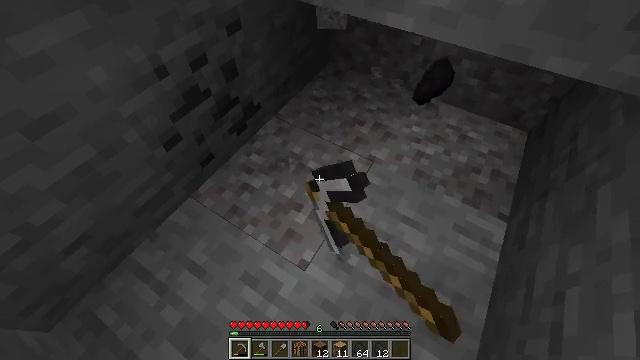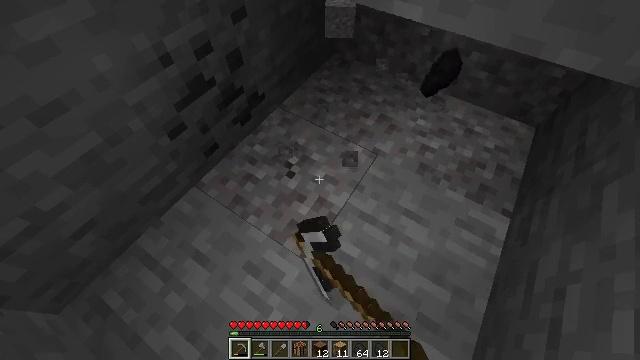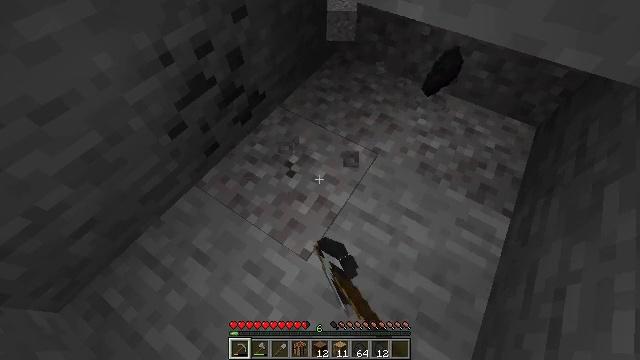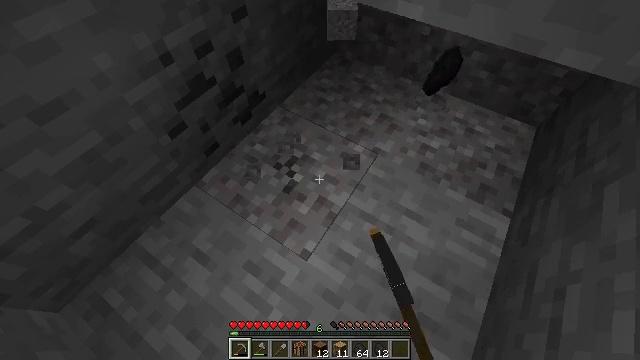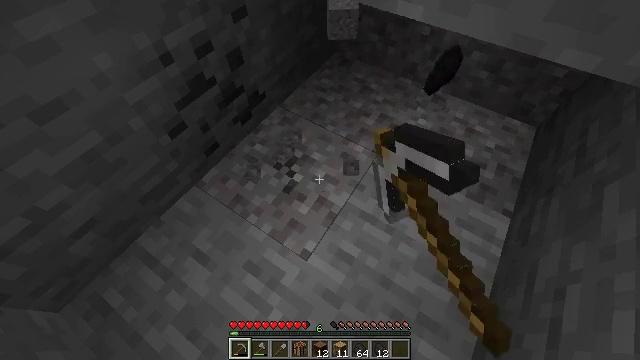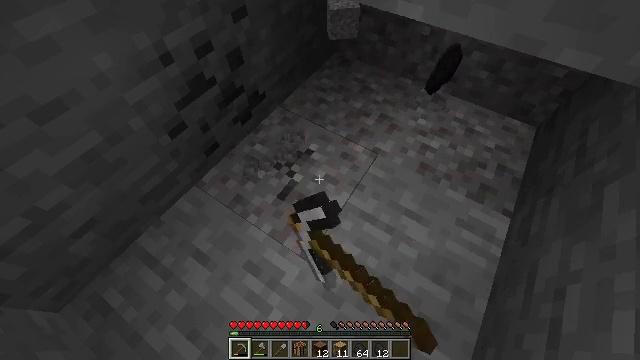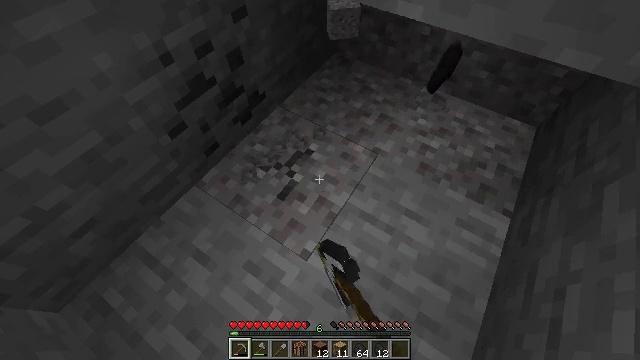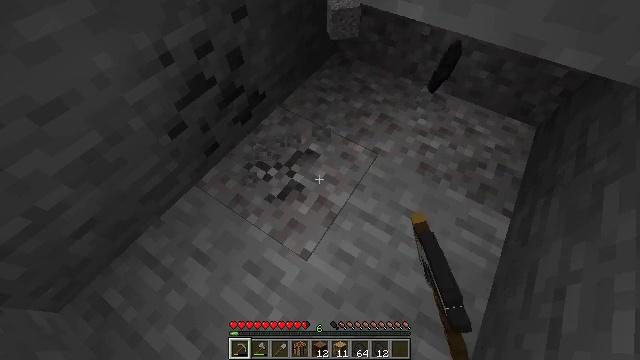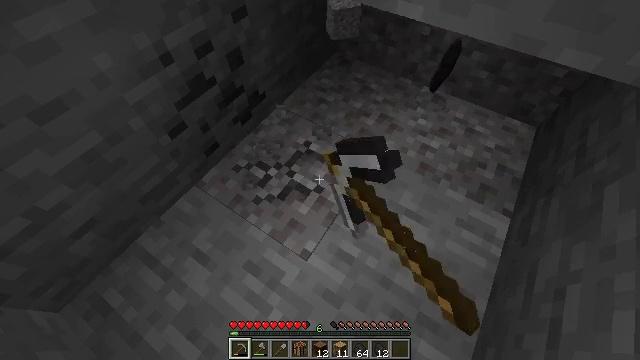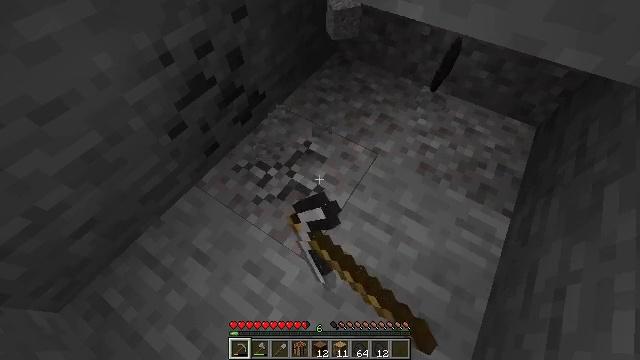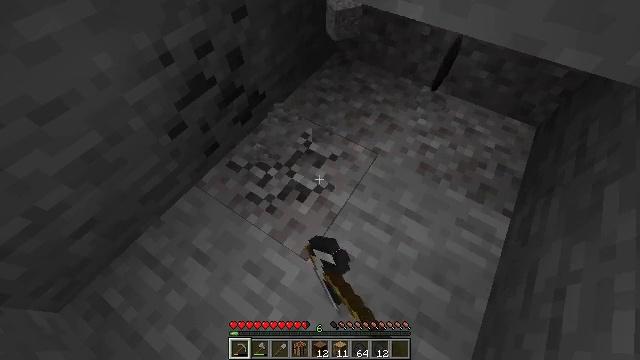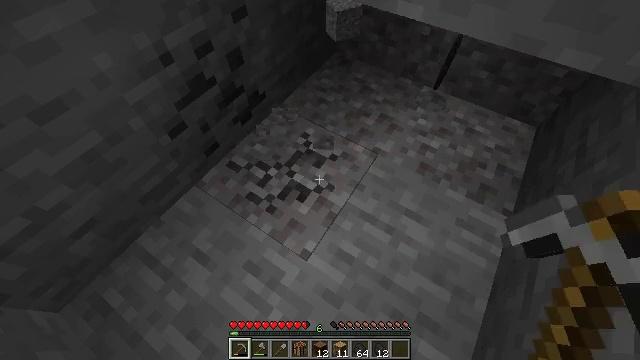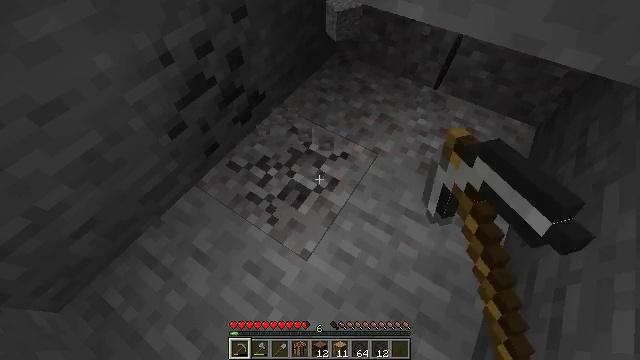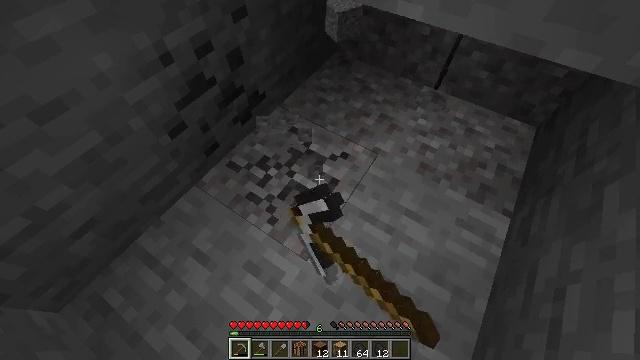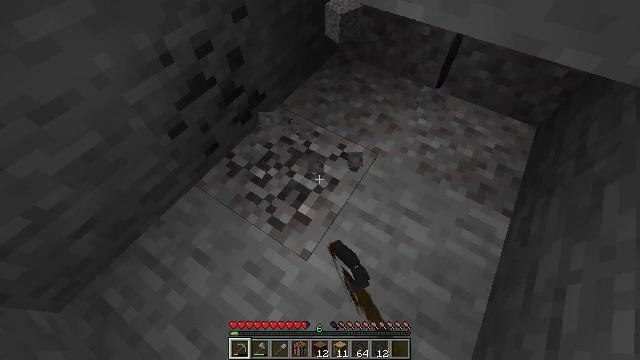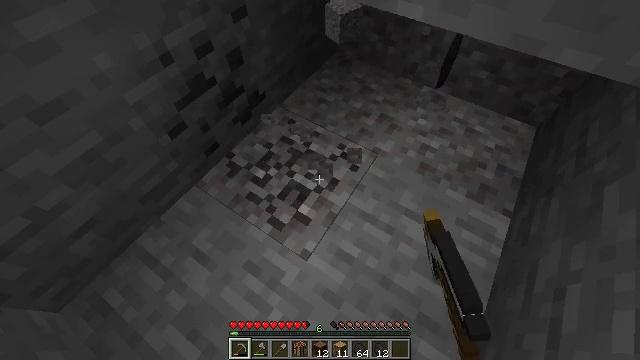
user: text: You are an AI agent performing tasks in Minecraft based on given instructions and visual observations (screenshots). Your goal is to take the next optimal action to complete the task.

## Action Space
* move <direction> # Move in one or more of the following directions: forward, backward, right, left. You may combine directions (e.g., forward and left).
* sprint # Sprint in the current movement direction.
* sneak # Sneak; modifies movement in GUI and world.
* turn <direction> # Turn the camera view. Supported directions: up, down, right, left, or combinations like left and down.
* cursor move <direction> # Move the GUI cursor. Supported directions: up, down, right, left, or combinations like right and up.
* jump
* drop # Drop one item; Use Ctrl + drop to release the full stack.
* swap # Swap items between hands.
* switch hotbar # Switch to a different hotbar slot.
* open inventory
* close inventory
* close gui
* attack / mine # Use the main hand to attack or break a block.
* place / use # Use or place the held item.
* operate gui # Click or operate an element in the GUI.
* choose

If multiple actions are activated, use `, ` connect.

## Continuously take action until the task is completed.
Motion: motion action
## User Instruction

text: Dig through gravel to clear a path.
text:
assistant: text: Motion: turn left and down, attack / mine
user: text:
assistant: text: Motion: attack / mine
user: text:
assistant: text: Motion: attack / mine
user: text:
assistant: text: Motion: attack / mine
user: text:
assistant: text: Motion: attack / mine
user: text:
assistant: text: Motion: attack / mine
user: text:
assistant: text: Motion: attack / mine
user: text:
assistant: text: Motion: attack / mine
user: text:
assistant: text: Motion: attack / mine
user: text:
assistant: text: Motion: attack / mine
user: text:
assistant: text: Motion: attack / mine
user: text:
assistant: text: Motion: attack / mine
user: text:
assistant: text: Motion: attack / mine
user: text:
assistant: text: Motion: attack / mine
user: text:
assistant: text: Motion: attack / mine
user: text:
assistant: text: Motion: attack / mine
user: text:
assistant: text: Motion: attack / mine
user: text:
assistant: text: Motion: attack / mine
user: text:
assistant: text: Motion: attack / mine
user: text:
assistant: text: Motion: attack / mine
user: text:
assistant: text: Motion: attack / mine
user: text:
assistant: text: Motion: attack / mine
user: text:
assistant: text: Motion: turn up, attack / mine
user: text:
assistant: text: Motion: turn right and up, attack / mine
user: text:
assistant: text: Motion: turn right and up, attack / mine
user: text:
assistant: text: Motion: turn right and up, attack / mine
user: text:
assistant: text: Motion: attack / mine
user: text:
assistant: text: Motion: attack / mine
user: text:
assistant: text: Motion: attack / mine
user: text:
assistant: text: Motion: attack / mine